Question: How can I move a text box to the right or left in Android?
I want to make something like this:
I currently just used space to move it to the right but obviously this only works in a resolution that I was working on.
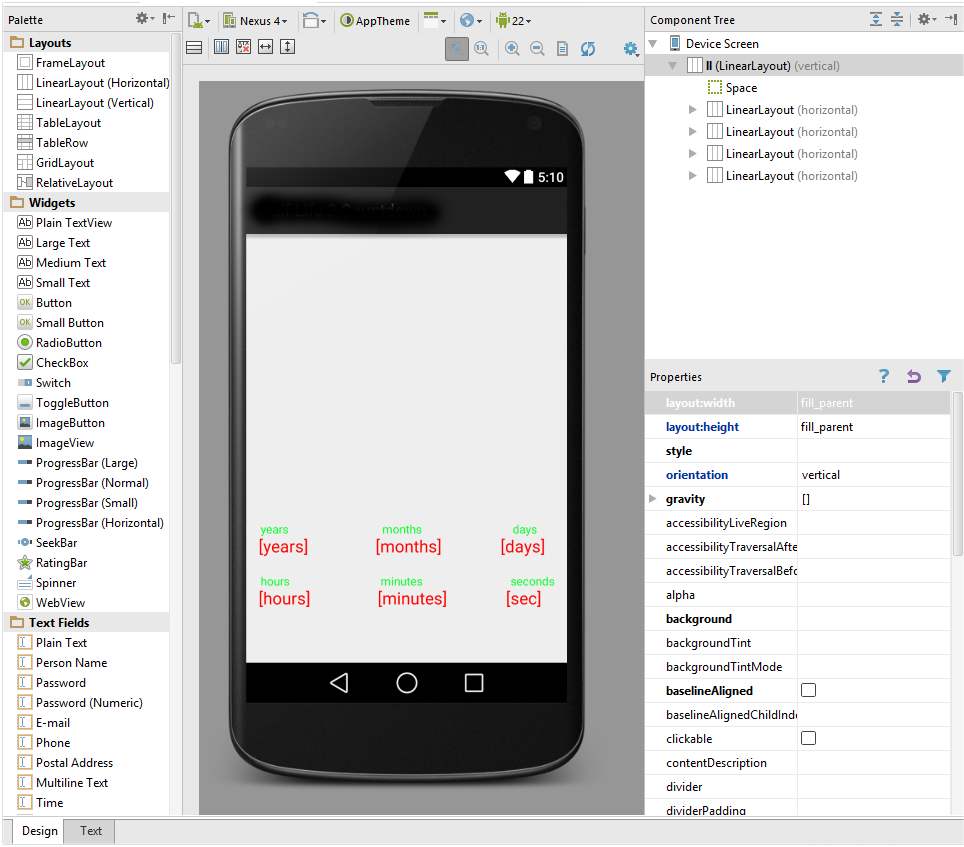
Answer: You can use
'''
android:gravity="right"
'''
You can also use left, end, start, centre, etcetera.
You can view the docs <URL>
In this case you may also want to use:
'''
android:width="fill_parent"
'''